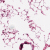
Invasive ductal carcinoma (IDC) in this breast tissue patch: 0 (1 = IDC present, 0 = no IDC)